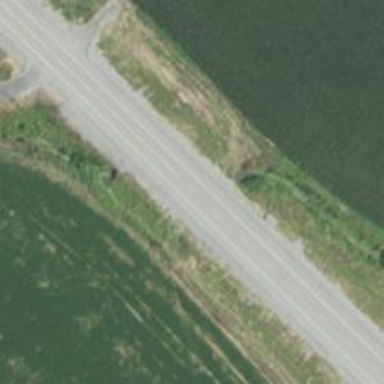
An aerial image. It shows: Primary highway.